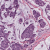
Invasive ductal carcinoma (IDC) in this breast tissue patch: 1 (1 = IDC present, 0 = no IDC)